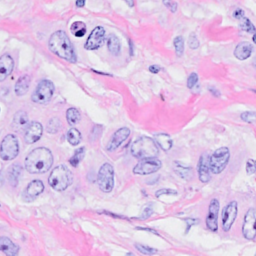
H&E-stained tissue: Breast